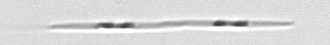
Label: Pseudo-nitzschia